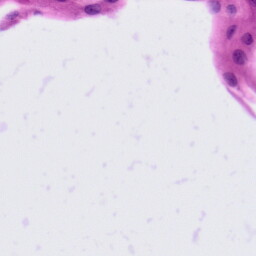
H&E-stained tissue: Tonsil